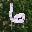
Label: 6